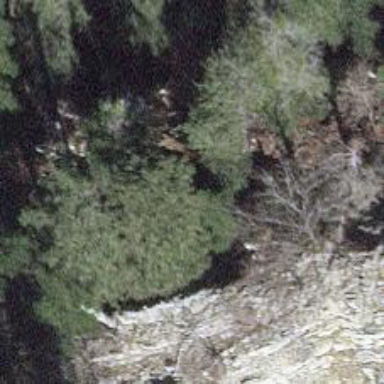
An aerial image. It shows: Natural cliff.